Field crop: tomato
Growth stage: 1
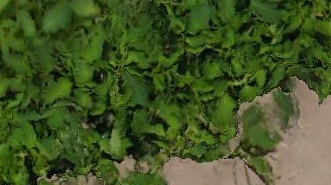
Species: tomato